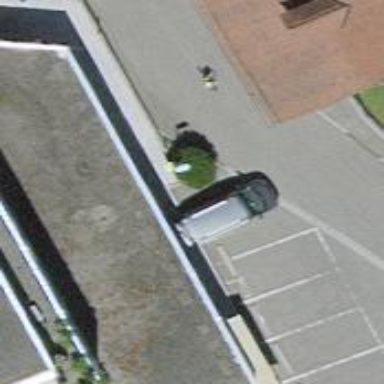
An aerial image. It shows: Post box.